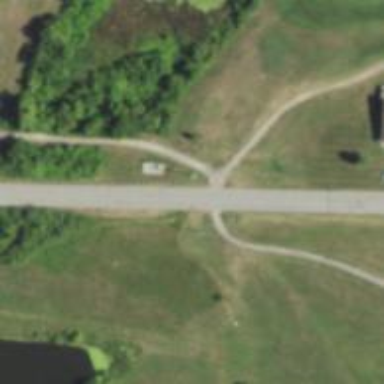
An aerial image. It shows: Service road used as golf cart path.